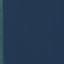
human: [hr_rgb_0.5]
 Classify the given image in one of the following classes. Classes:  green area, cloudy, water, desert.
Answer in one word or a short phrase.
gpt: water